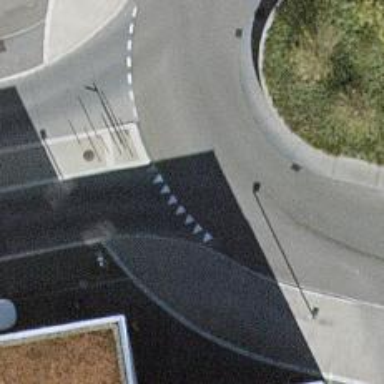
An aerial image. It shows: Road with "give way" sign.